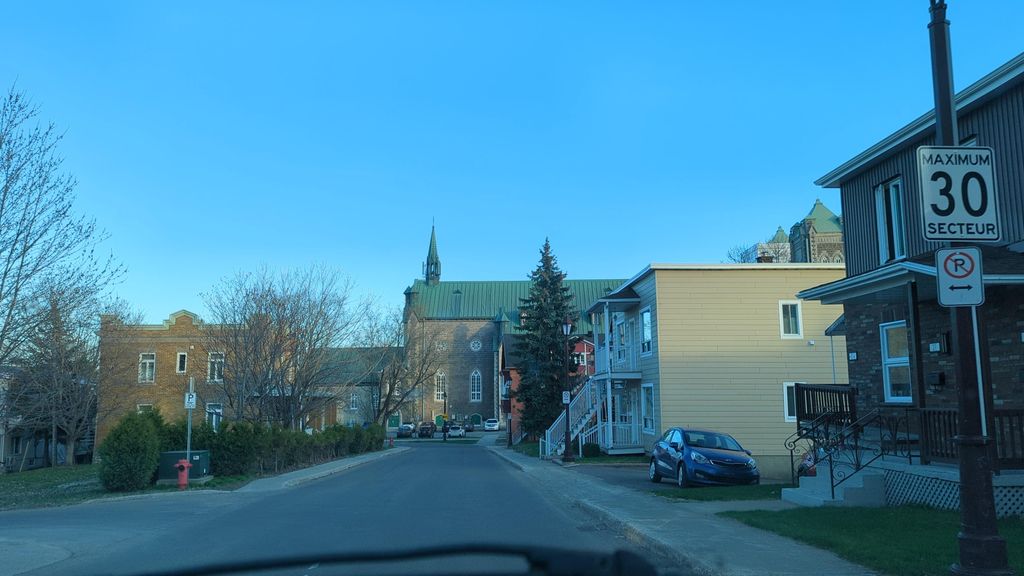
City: quebec_city